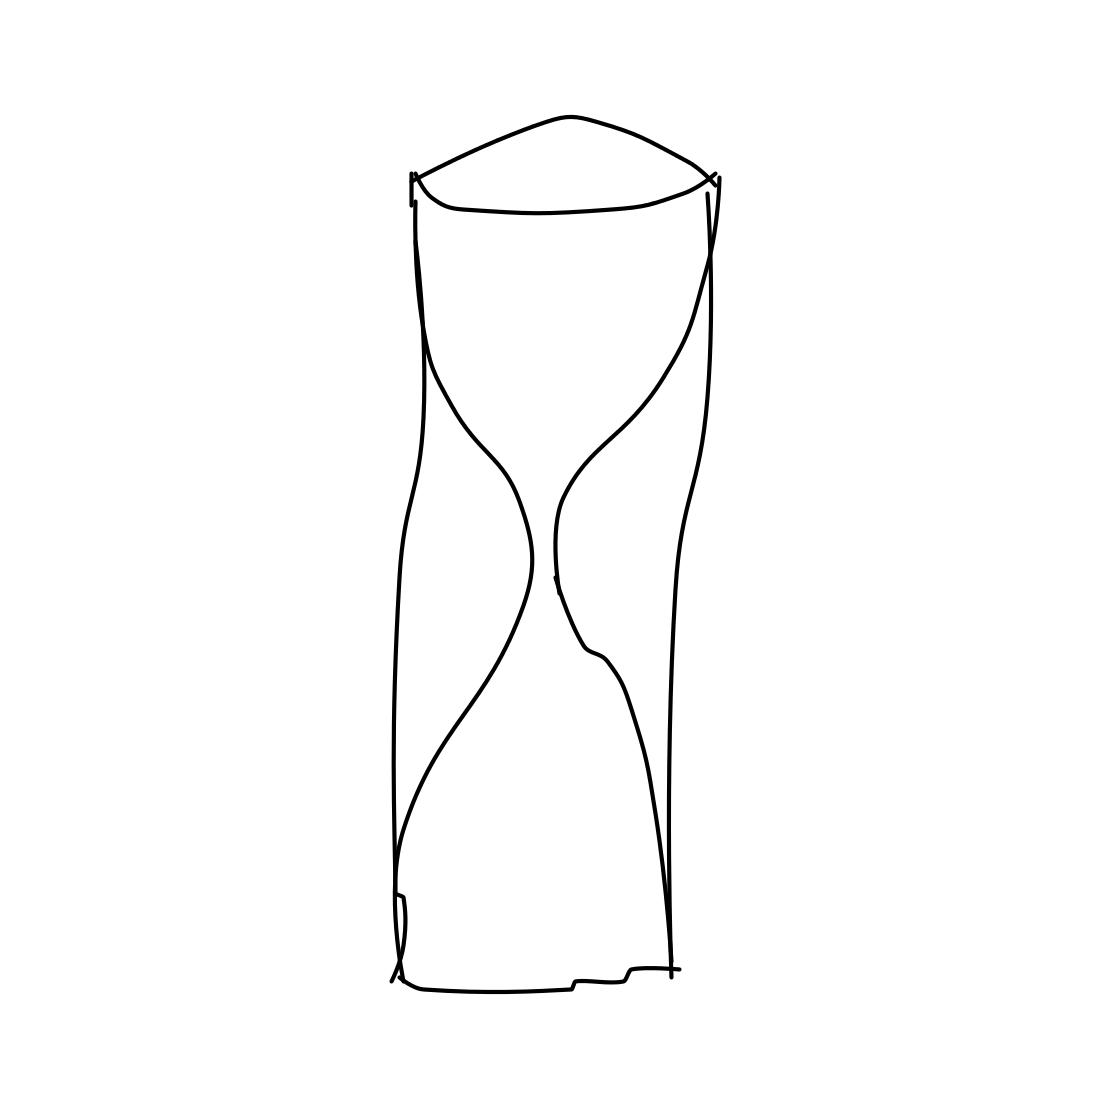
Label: hourglass